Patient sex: M
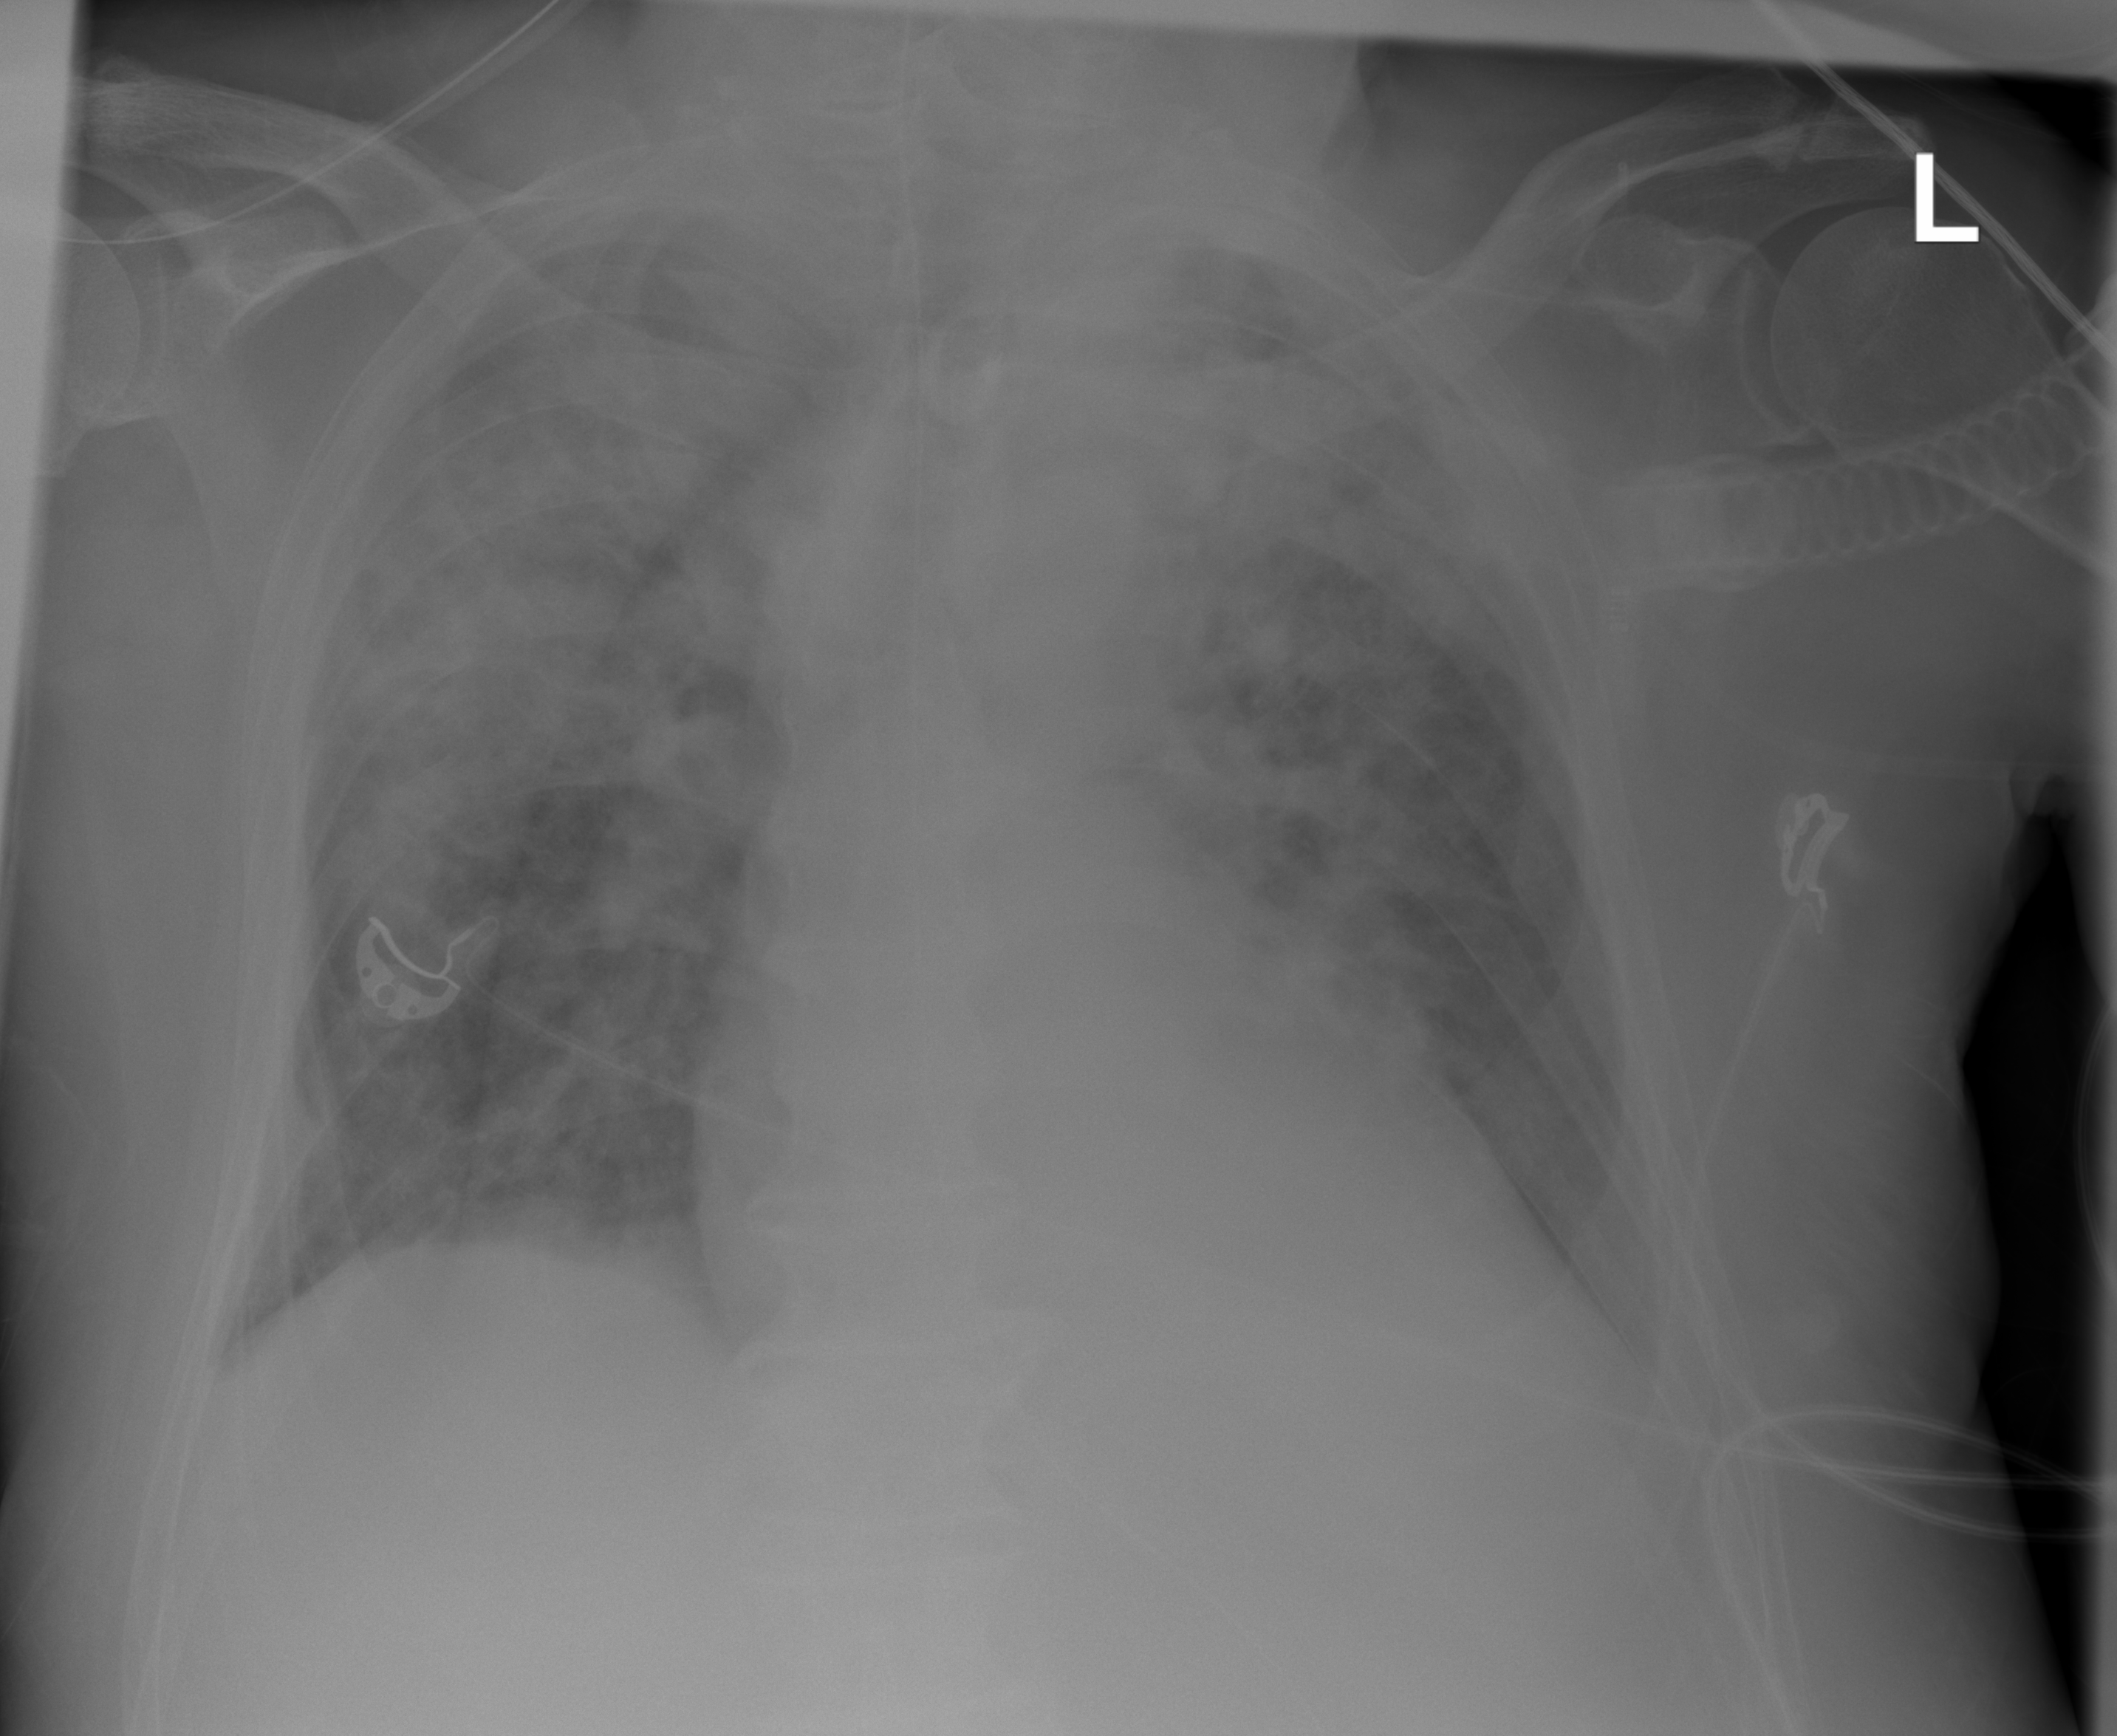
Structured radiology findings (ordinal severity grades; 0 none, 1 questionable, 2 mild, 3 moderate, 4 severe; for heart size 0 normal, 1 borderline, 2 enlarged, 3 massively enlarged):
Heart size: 0
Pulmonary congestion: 2
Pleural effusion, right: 0
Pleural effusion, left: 1
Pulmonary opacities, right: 4
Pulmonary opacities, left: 3
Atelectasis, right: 0
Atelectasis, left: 0